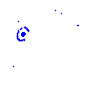
Particle: pion